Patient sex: F
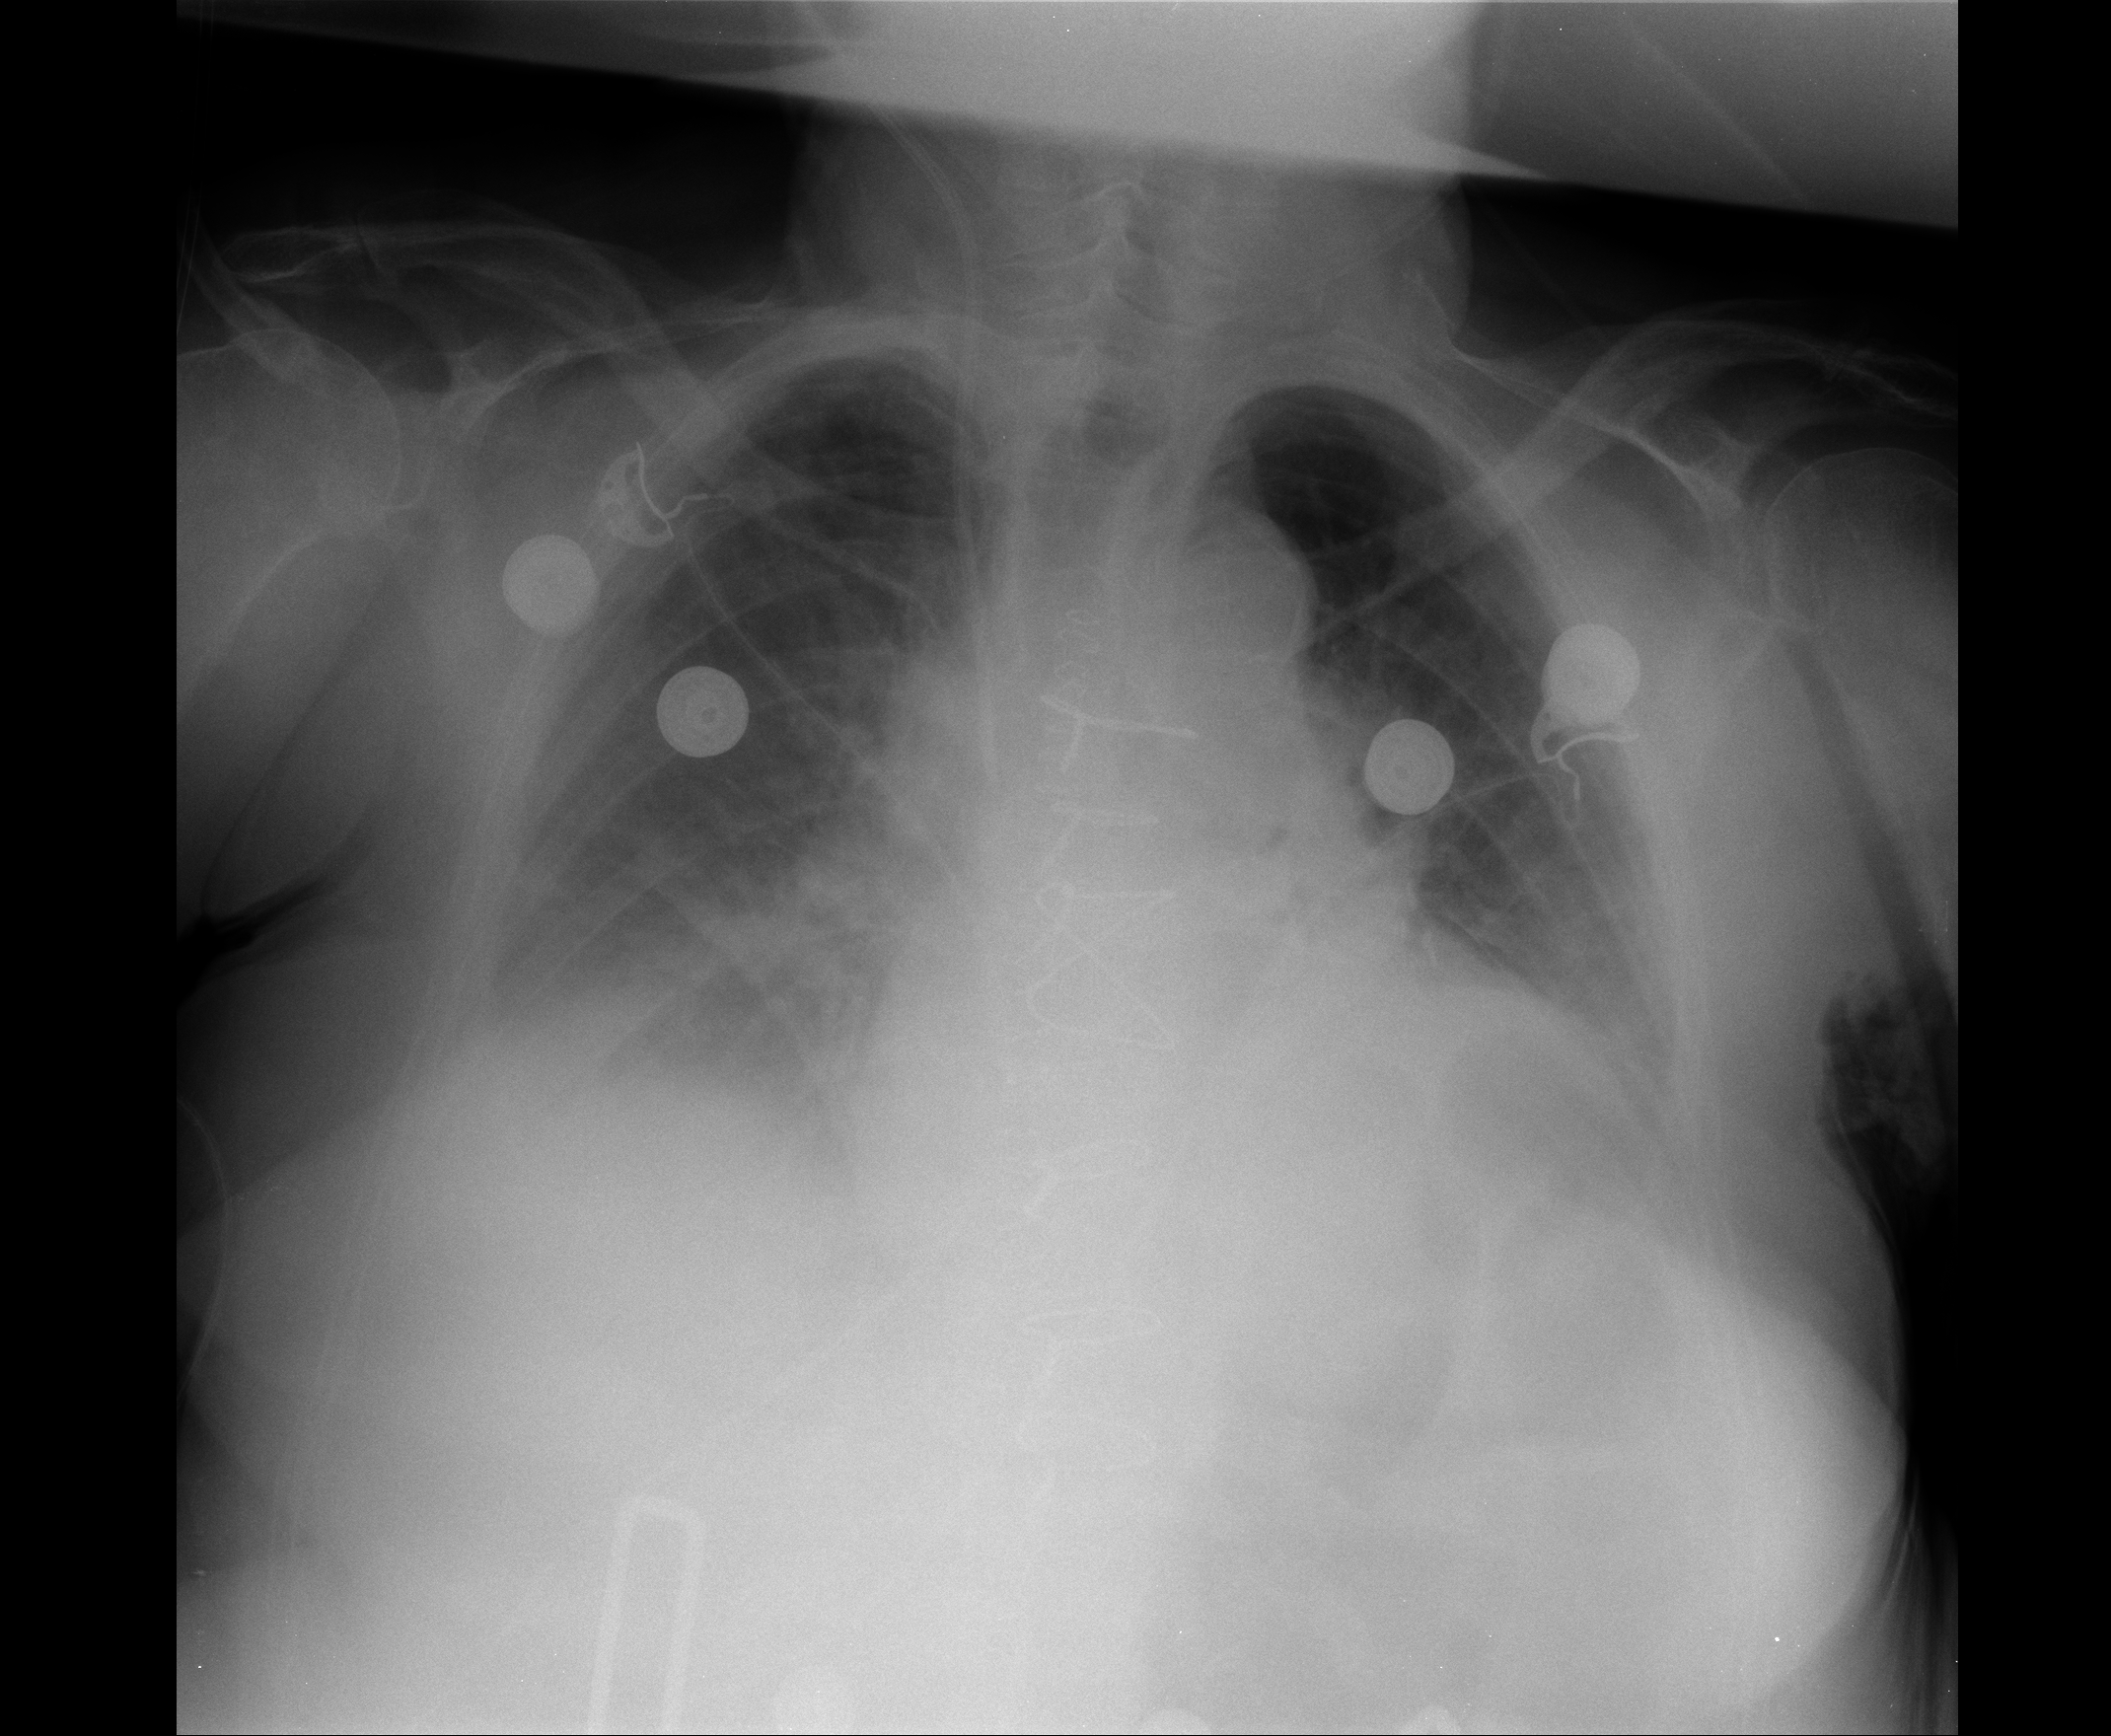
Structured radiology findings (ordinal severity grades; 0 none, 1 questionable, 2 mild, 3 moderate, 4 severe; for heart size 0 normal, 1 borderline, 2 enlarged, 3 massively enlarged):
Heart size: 2
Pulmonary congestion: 2
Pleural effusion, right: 2
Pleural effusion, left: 2
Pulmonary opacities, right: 2
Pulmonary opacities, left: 2
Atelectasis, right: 2
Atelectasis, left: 2